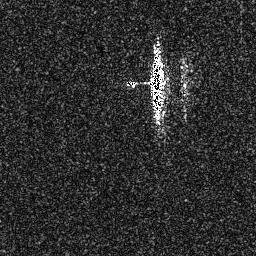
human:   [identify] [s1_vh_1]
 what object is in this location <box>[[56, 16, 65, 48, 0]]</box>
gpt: <ref>1 large ship at the center</ref>